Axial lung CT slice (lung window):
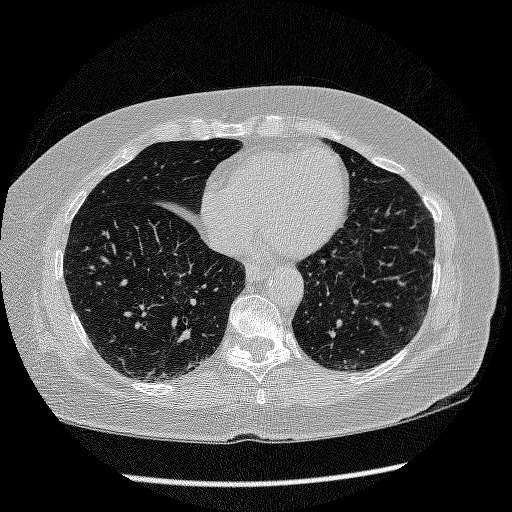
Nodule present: no